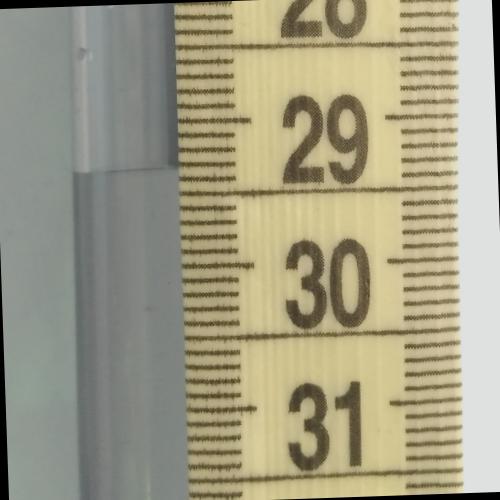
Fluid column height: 29.3 cm